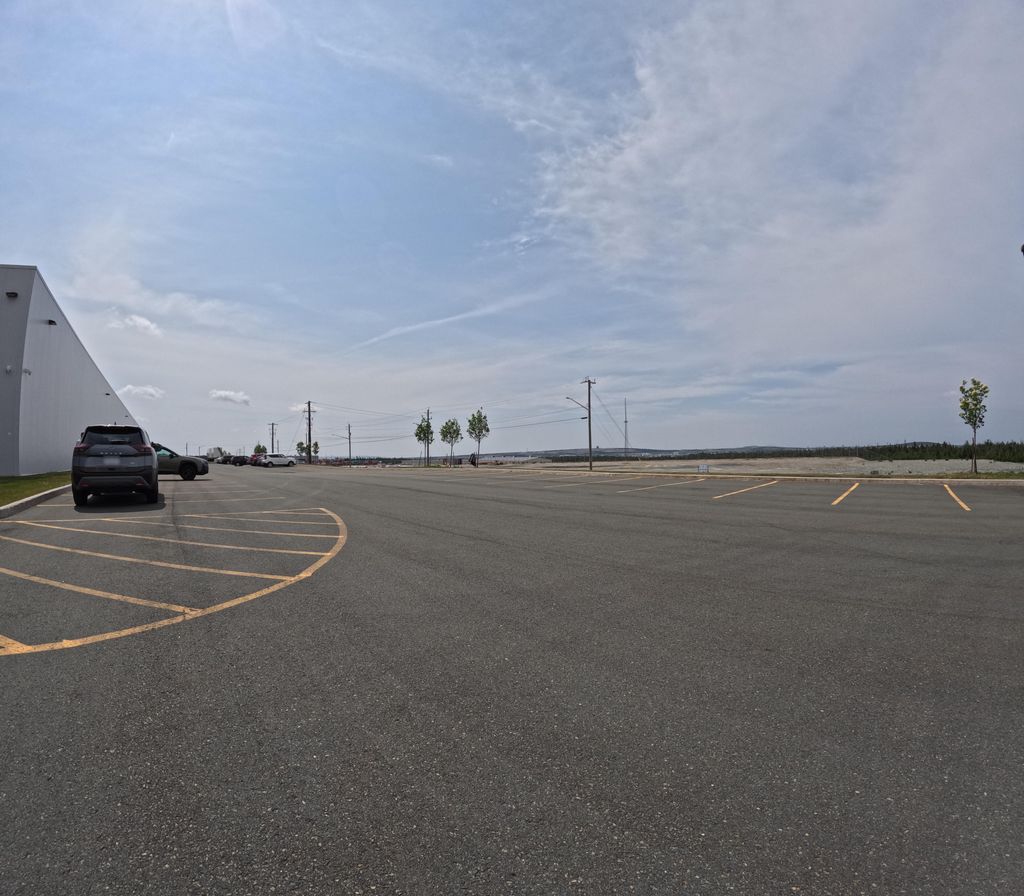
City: st_johns